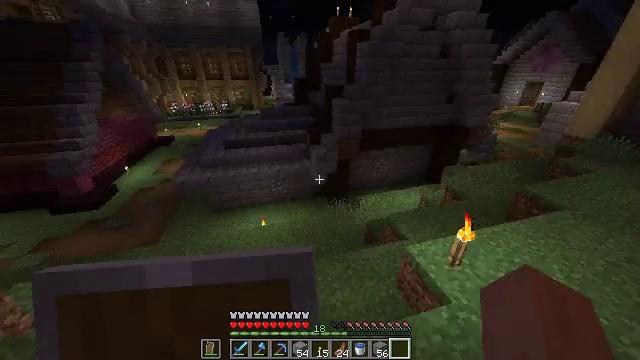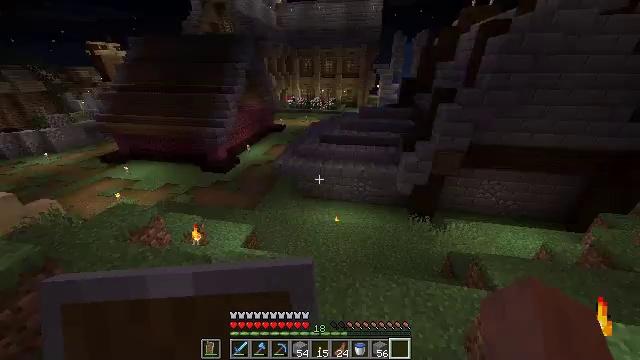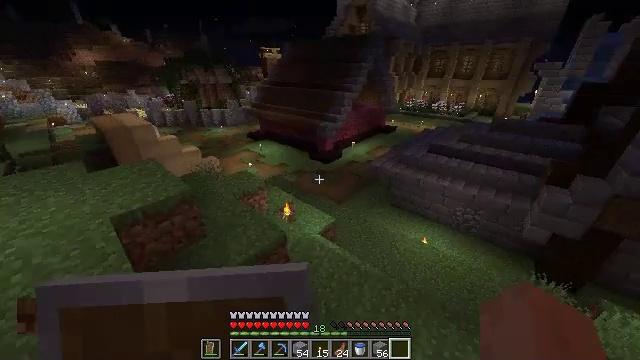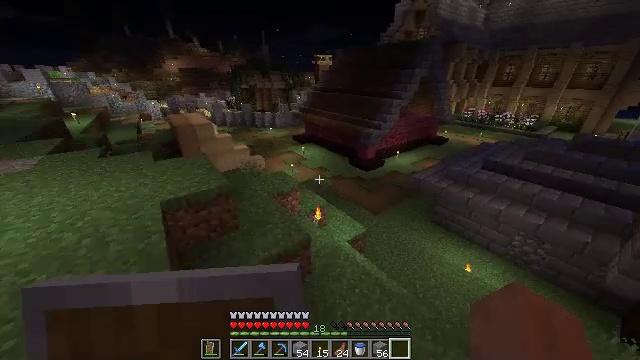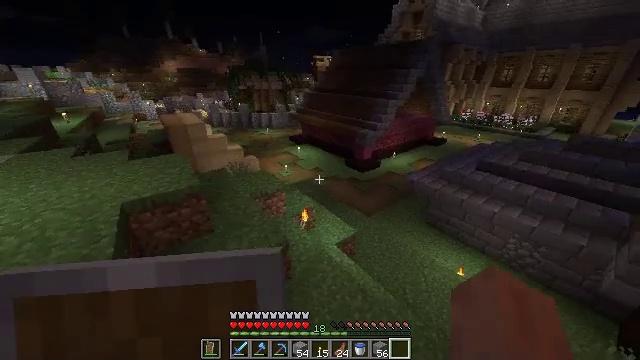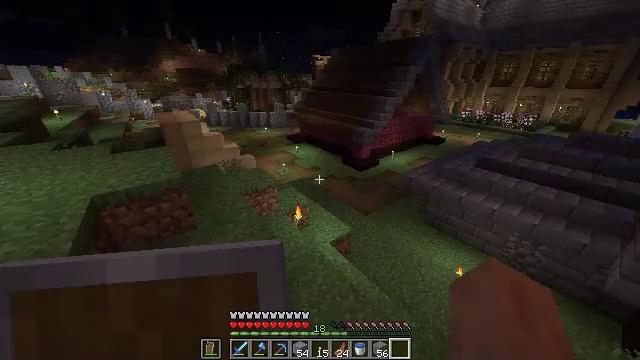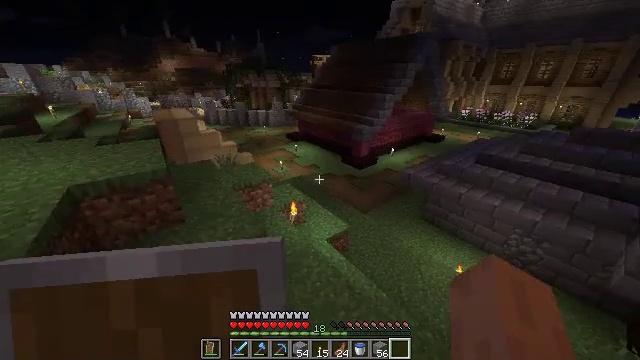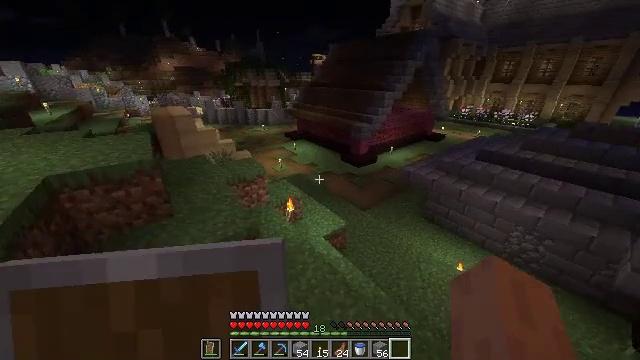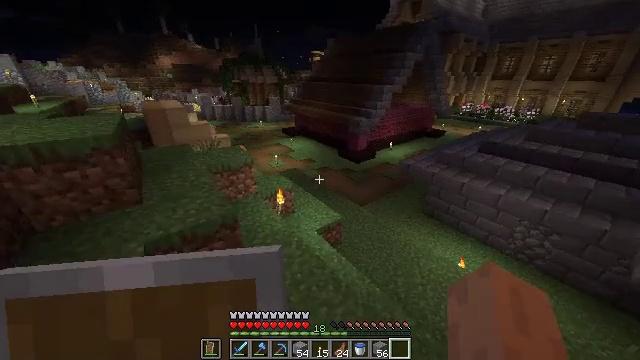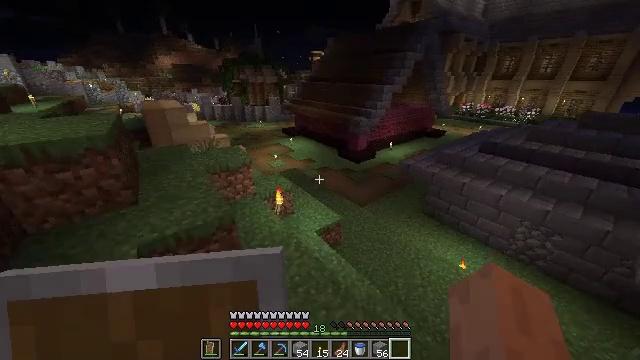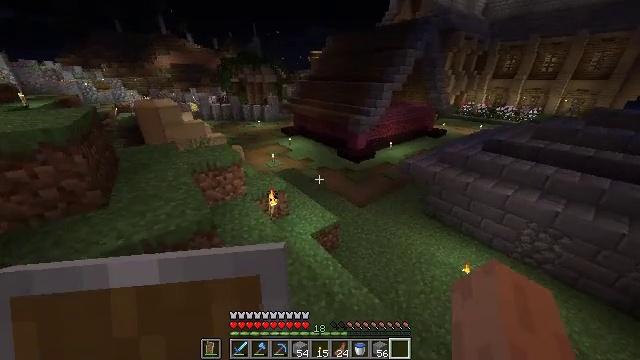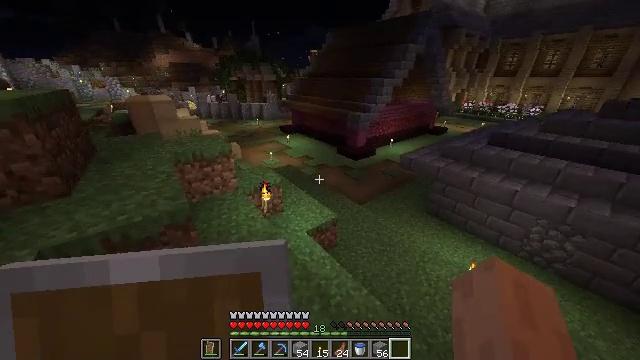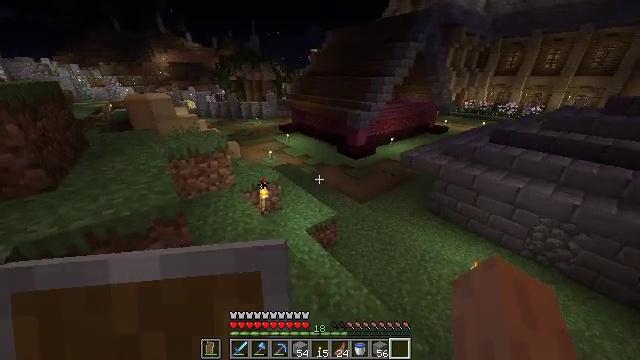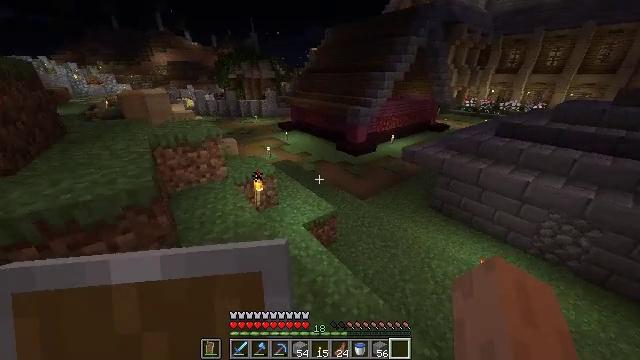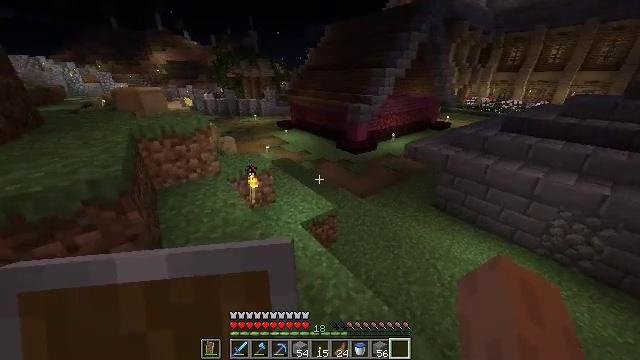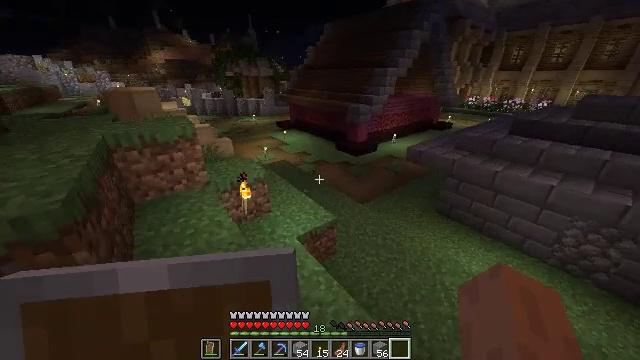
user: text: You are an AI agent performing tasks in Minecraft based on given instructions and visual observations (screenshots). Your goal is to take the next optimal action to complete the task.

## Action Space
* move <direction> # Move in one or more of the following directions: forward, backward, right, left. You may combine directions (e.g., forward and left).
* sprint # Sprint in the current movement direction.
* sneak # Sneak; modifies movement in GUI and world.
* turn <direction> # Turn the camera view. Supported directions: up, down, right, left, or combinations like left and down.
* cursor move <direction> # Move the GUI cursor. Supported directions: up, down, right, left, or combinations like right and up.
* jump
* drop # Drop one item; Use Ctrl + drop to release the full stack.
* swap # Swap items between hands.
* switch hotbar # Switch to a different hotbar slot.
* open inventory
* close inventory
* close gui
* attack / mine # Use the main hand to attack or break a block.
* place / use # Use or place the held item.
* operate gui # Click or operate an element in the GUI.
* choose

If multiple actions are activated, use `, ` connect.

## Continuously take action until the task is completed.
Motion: motion action
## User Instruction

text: Take spruce planks to craft a spruce trapdoor.
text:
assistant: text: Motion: move forward and move right, turn left, attack / mine
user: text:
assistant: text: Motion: move forward and move right, turn left, attack / mine
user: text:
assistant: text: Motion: move forward and move right, turn left and up, attack / mine
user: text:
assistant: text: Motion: move forward and move right, attack / mine
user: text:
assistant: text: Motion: move forward and move right, attack / mine
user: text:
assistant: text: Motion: move forward and move right, attack / mine
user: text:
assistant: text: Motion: move forward, attack / mine
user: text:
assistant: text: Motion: move forward, attack / mine
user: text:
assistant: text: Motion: move forward, attack / mine
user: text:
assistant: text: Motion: move forward, attack / mine
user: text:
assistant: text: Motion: move forward, attack / mine
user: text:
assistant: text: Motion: move forward, attack / mine
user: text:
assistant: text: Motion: move forward, attack / mine
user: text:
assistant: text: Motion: move forward, attack / mine
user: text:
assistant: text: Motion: move forward, attack / mine
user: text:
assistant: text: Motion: move forward, turn down, attack / mine
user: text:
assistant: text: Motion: move forward, attack / mine
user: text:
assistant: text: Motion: move forward, turn right and up, attack / mine
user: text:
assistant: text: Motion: move forward, turn right, attack / mine
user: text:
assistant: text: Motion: move forward, attack / mine
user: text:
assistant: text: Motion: move forward, attack / mine
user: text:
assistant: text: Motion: move forward, attack / mine
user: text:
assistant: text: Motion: move forward, attack / mine
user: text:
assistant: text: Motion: move forward, attack / mine
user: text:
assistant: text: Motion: move forward, turn up, attack / mine
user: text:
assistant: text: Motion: move forward, turn up, attack / mine
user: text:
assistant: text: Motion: move forward, attack / mine
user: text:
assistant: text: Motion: move forward, attack / mine
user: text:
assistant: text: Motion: move forward, turn right and up, attack / mine
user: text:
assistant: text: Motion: move forward, turn right, attack / mine